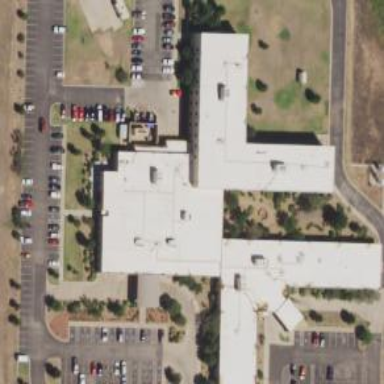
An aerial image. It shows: Hospital building.